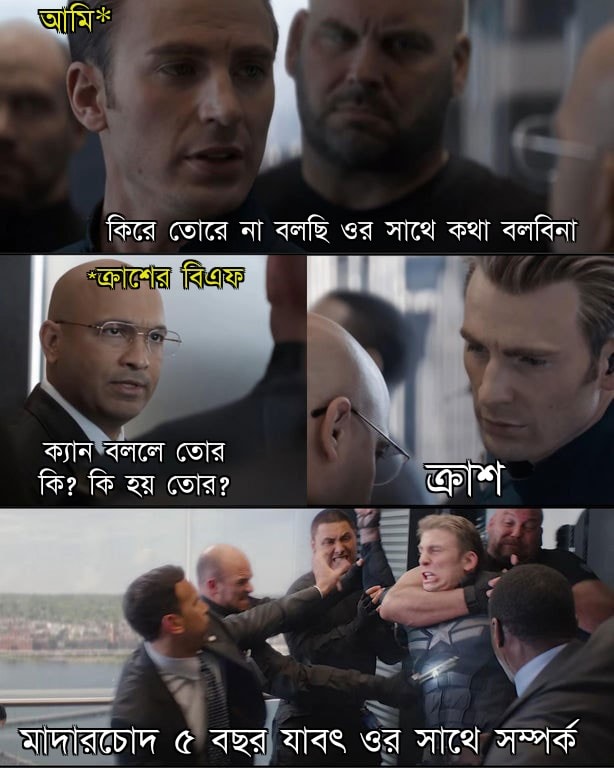
Caption: আমি*   কিরে তোরে না বলছি ওর সাথে কথা বলবিনা    *ক্রাশের বিএফ   ক্যান বললে তোর কি ?   কি হয় তোর ?     ক্রাশ     মাদারচোদ ৫ বছর যাবত ওর সাথে সম্পর্ক
Label: non-hate